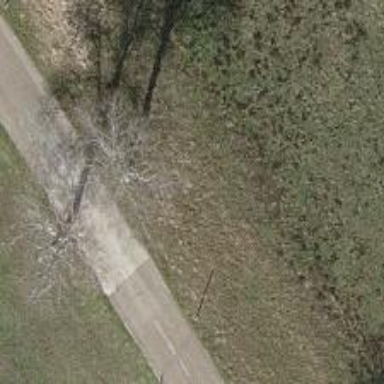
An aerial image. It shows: Broadleaved tree in natural setting.